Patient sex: M
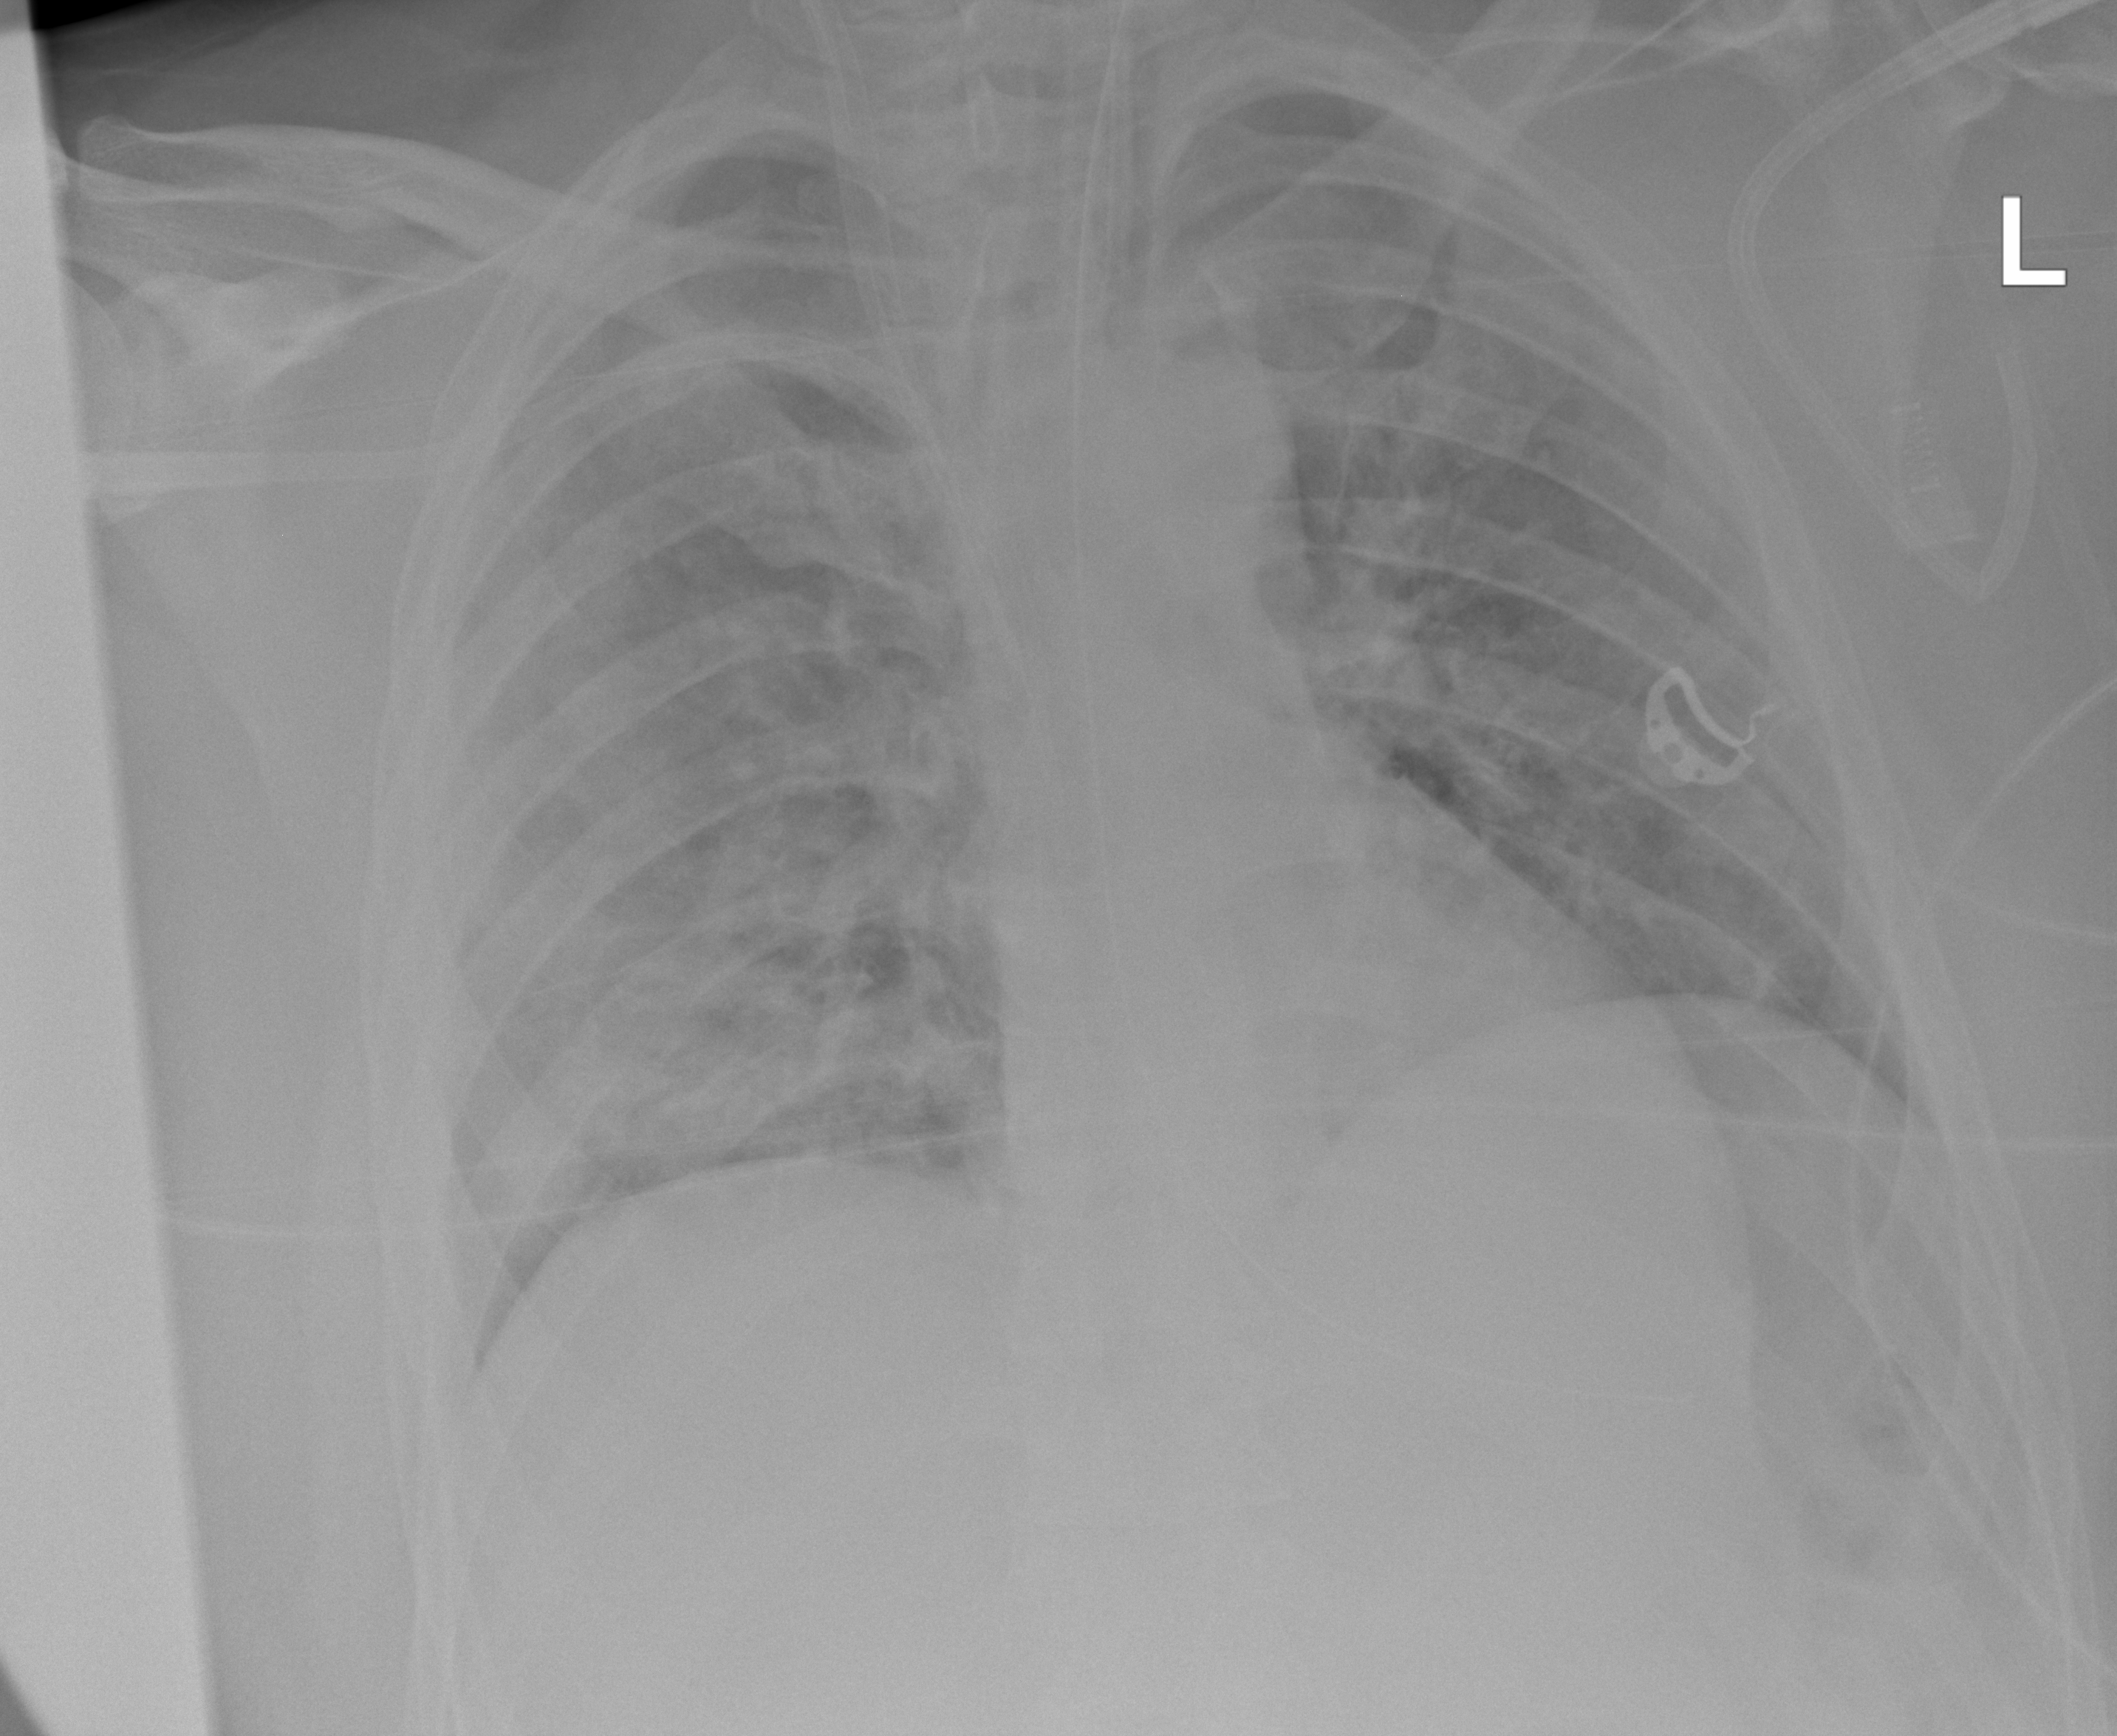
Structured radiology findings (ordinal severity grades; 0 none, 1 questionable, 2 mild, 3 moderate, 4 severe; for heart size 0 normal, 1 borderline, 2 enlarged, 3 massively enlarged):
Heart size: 0
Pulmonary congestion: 2
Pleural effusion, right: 0
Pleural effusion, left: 0
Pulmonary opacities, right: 3
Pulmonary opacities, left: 3
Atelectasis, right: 3
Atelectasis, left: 3